Aerial crown-view tile of a tropical tree (Barro Colorado Island, Panama), acquired 20241112:
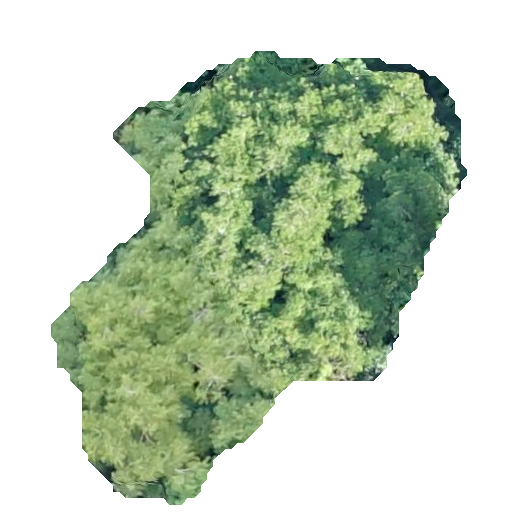
Species: Hymenaea courbaril
GBIF accepted scientific name: Hymenaea courbaril
Crown area: 181.706 m²